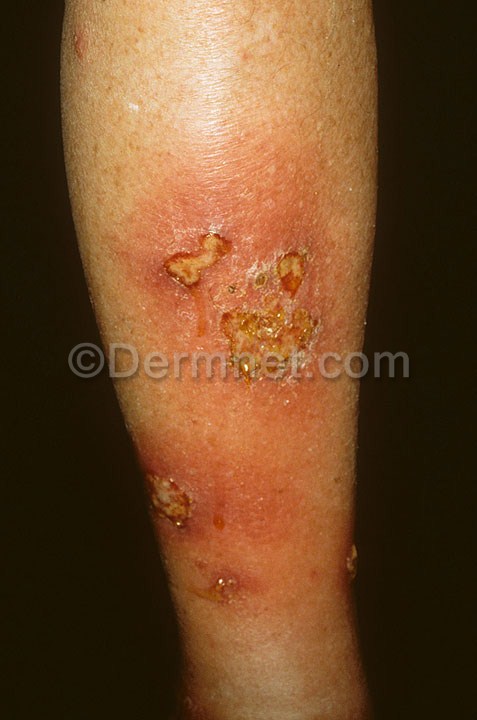
Disease: Cellulitis Impetigo and other Bacterial Infections